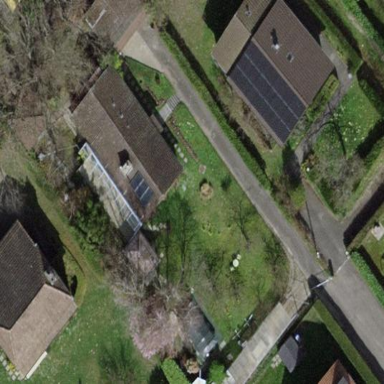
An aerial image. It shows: Garden enclosed by fence.